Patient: sex M, age 60
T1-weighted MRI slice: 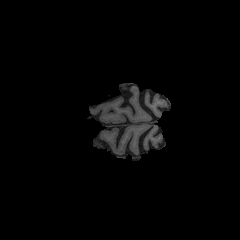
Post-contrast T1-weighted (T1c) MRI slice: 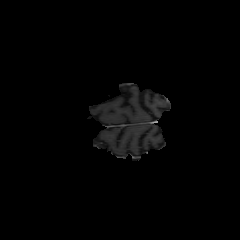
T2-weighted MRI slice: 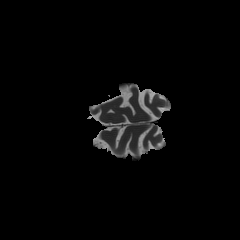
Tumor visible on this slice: no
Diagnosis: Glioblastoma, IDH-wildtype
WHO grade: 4